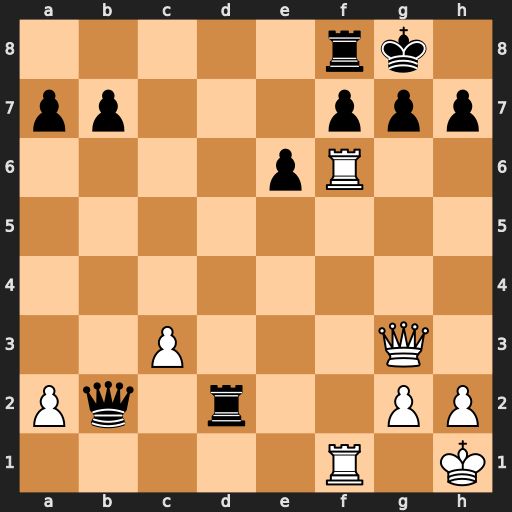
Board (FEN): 5rk1/pp3ppp/4pR2/8/8/2P3Q1/Pq1r2PP/5R1K
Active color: w
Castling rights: -
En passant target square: -
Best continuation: Rxf7 Rxf7 Qb8+ Rd8 Qxd8+ Rf8 Rxf8#